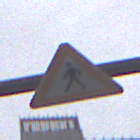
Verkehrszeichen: FussgaengerRechts
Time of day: MorningAfternoon
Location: Outdoor (Urban)
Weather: Overcast
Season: NotSpecified
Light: Natural